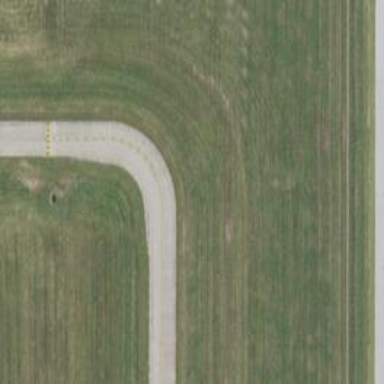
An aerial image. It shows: View of taxiway at the airport.